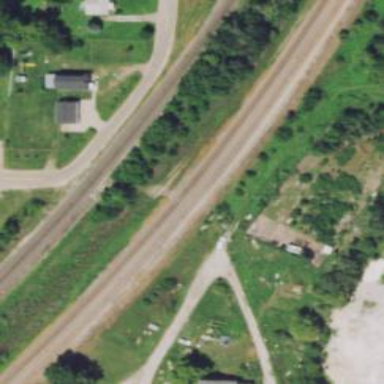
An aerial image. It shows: Railway siding with rails.